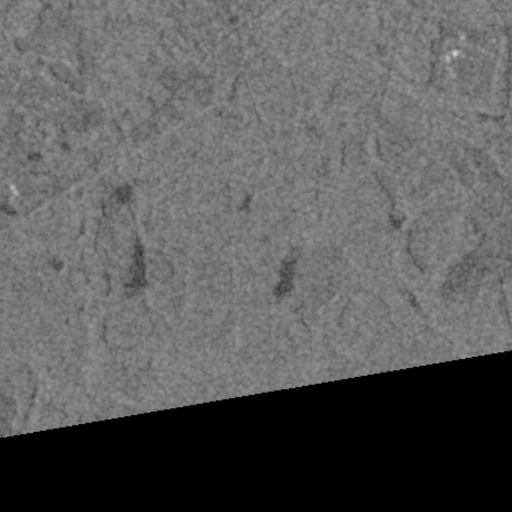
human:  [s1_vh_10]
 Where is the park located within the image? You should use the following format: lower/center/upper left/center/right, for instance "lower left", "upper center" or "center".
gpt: The park is located in the upper right of the image.
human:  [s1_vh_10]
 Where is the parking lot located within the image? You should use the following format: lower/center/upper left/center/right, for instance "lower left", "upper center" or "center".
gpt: The parking lot is located in the upper right of the image.
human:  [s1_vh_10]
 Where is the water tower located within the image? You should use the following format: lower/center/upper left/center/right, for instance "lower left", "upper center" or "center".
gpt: The water tower is located in the upper right of the image.
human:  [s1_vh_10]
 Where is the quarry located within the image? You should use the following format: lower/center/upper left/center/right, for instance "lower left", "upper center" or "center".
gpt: There is no quarry in the image.

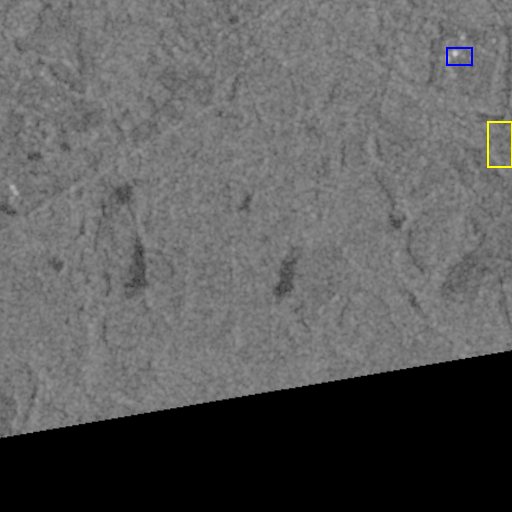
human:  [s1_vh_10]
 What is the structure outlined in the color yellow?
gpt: The structure outlined in yellow is a park.
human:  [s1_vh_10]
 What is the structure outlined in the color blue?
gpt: The structure outlined in blue is a building.
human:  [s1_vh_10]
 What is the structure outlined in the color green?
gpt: There is no green outline.